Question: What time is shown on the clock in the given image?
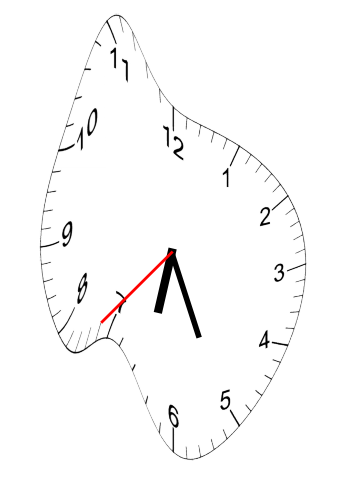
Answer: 06:25:37